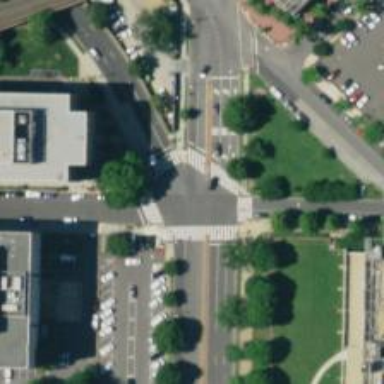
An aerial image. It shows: Zebra crossing for pedestrians.